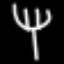
Label: fork